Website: bh-photo
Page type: account-selection
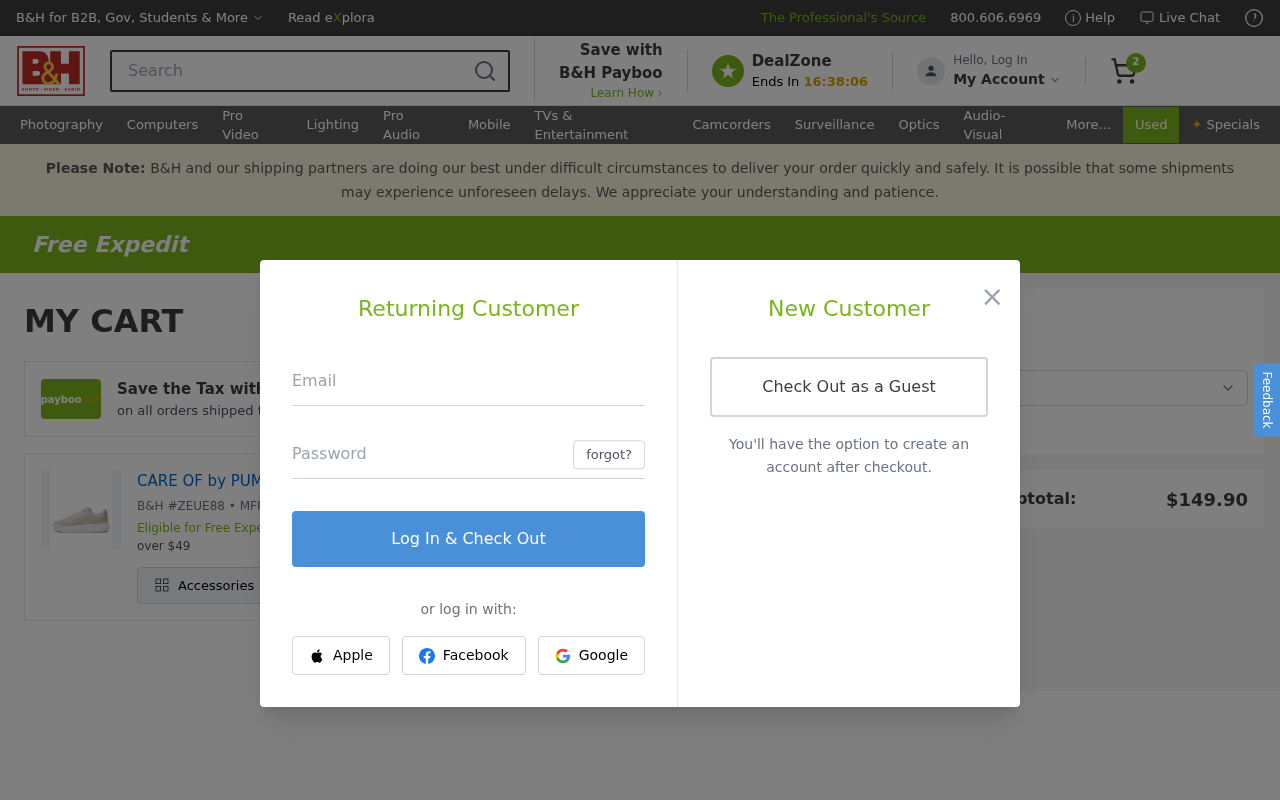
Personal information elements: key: PII_EMAIL
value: danielholmes@gmail.com
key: PII_POSTCODE
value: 40773
Product elements: key: PRODUCT1_NAME
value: CARE OF by PUMA Women's Leather Trainers with Platform Sole, beige, 42.5 EU
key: PRODUCT1_QUANTITY
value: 2
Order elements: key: ORDER_NUM_ITEMS
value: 2
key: ORDER_SUBTOTAL
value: $149.90
Search elements: key: HEADER_SEARCH
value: Search
Other elements: key: BH_ITEM_NUMBER
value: ZEUE88
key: MFR_NUMBER
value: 06848H